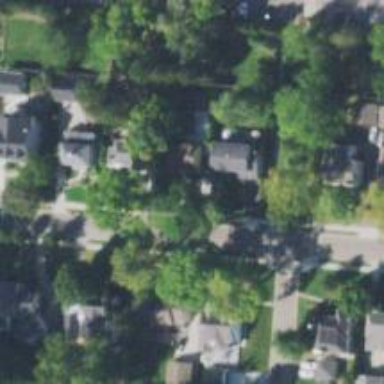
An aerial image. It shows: Residential driveway designated as service road.